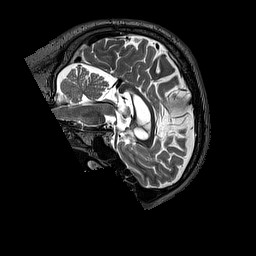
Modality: T2w
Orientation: sagittal
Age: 54
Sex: male
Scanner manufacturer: siemens
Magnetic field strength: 3 T
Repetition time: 3.2 s
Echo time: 0.567 s